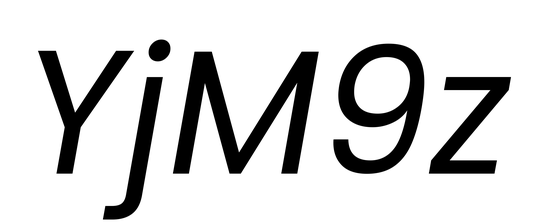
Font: Poppins-Italic